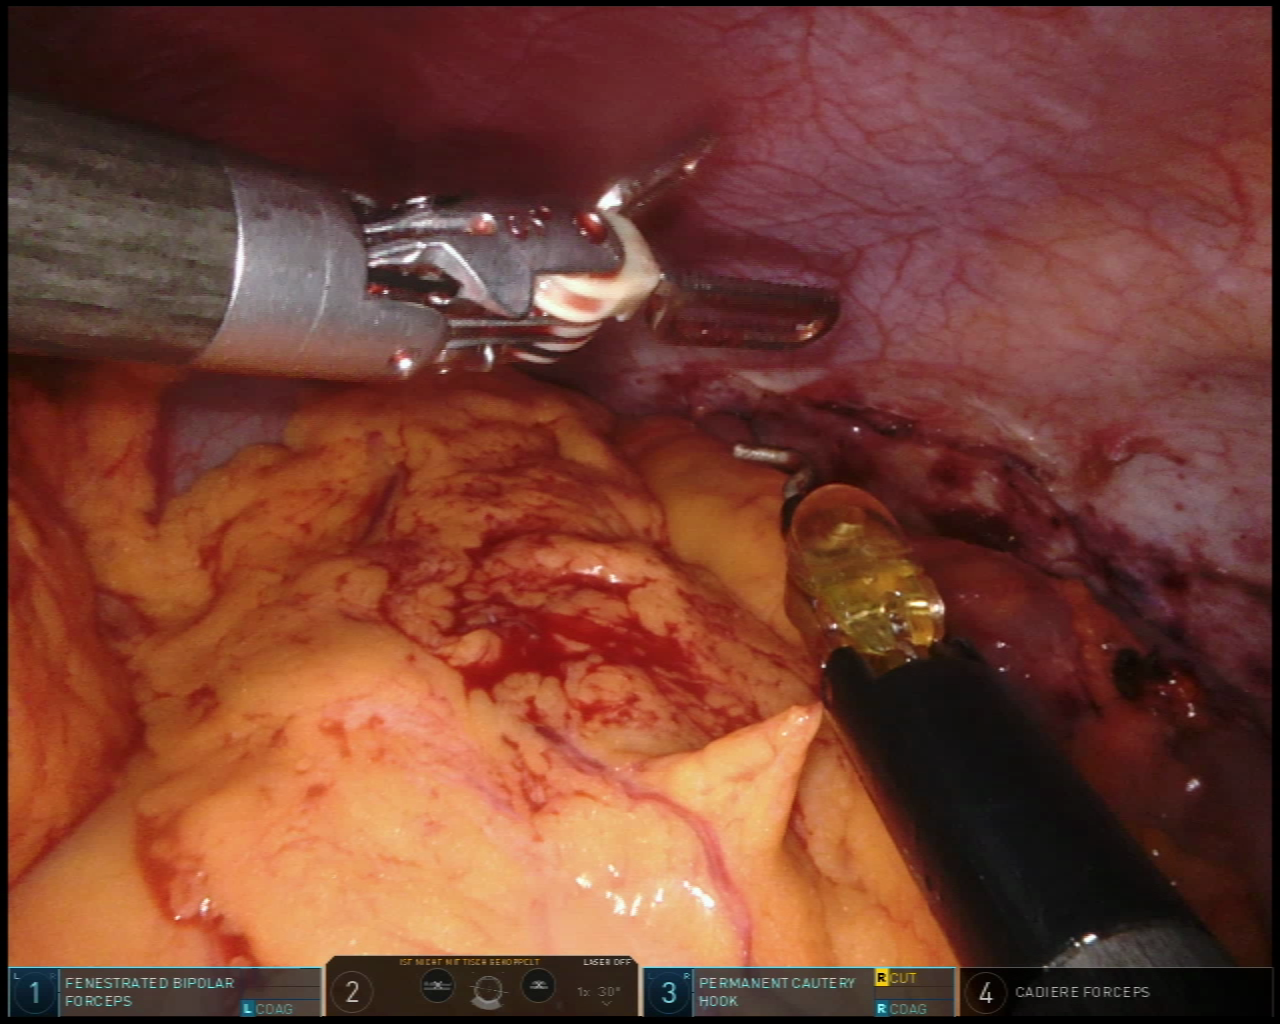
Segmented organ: abdominal_wall
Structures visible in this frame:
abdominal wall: yes
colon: yes
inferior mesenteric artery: no
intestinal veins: no
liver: no
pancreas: no
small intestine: no
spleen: no
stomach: no
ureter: no
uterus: no
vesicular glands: no